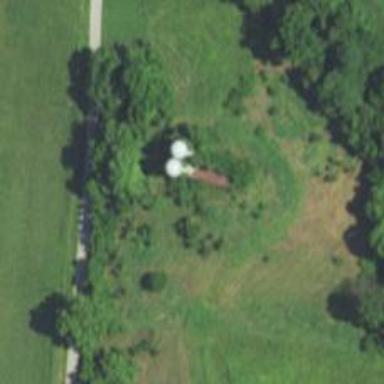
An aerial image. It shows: Silo.